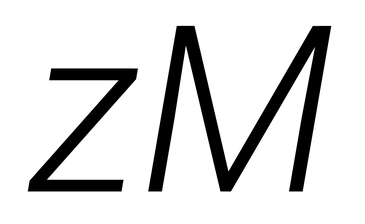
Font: Roboto-Italic_Light_Italic